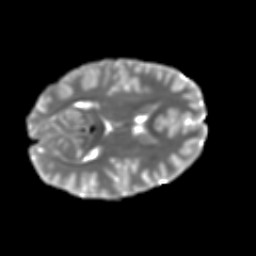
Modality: T2w
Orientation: axial
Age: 13
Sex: male
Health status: ill
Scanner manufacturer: ge
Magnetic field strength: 3 T
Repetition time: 6.752 s
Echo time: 0.079 s